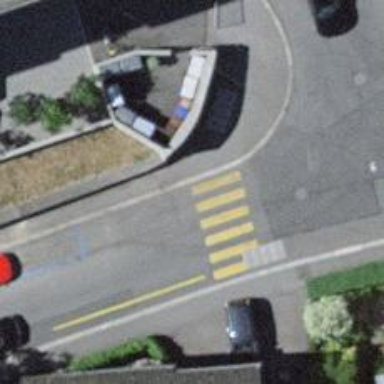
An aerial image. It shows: Uncontrolled zebra crossing with zebra markings.